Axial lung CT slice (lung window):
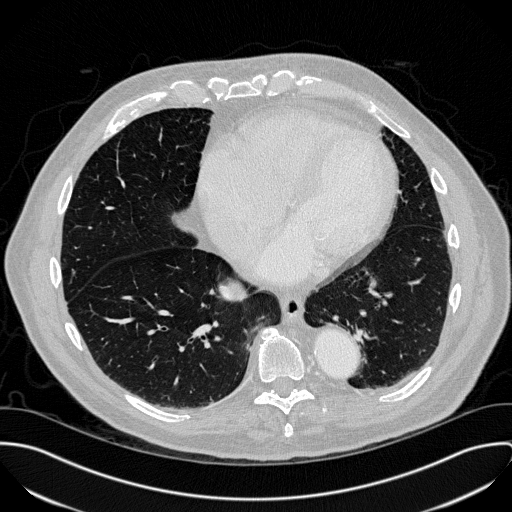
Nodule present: no